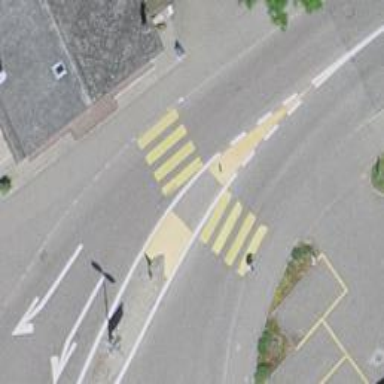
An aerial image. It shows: Marked zebra crossing with island in the middle.